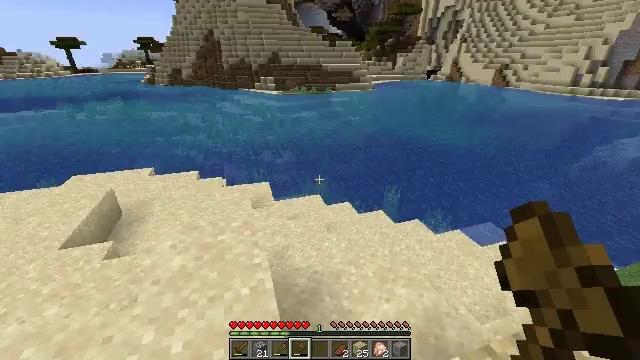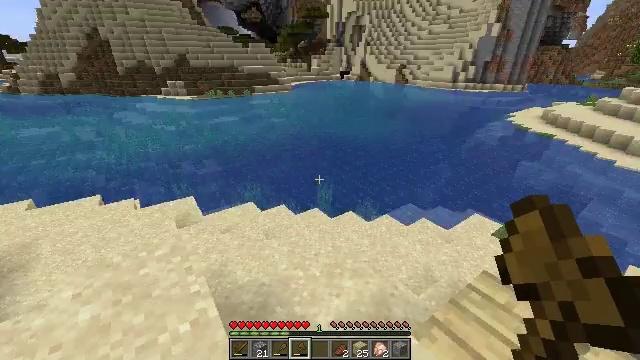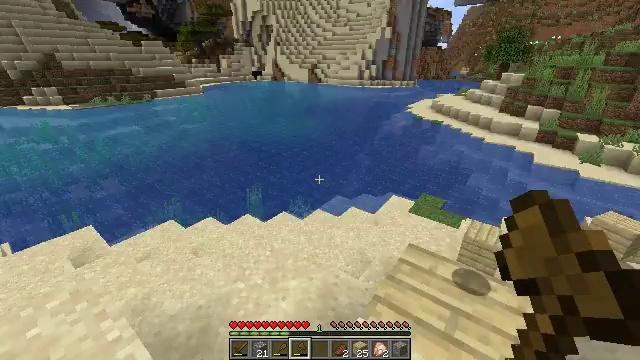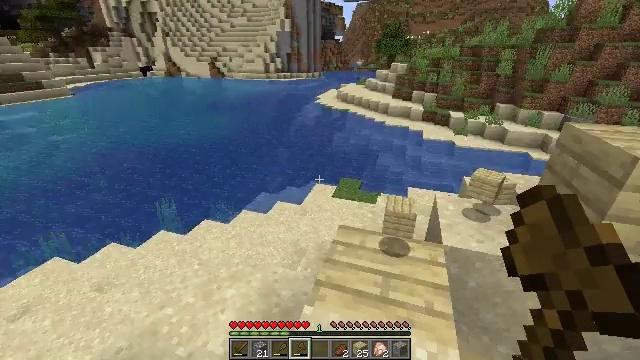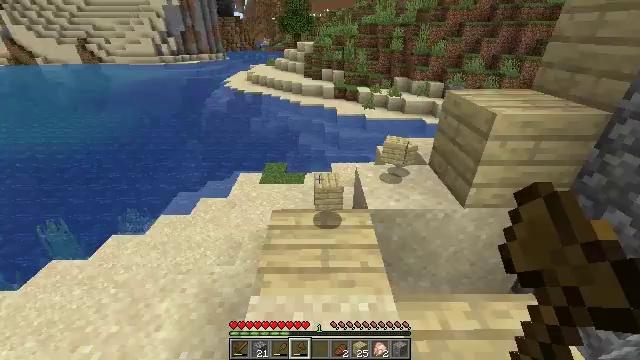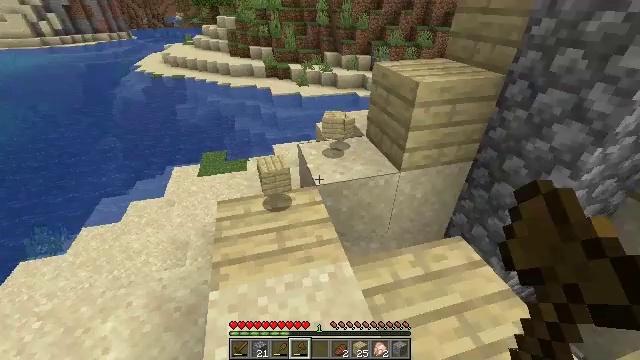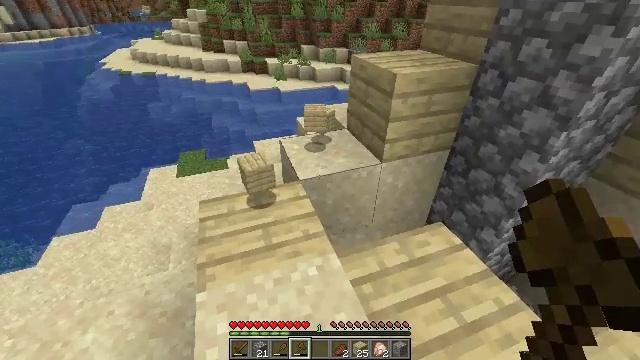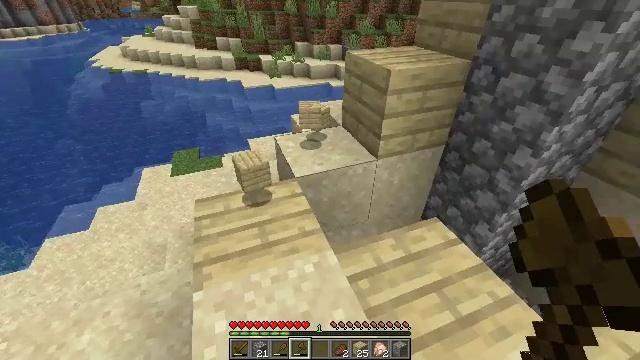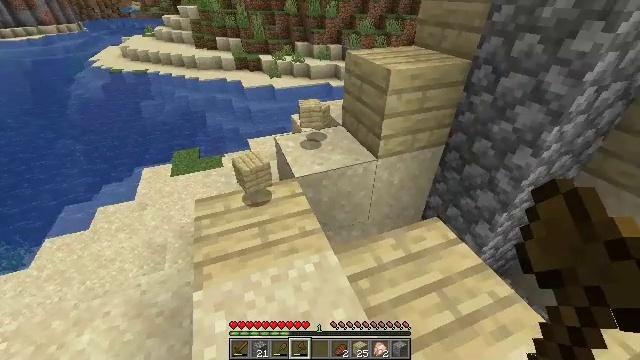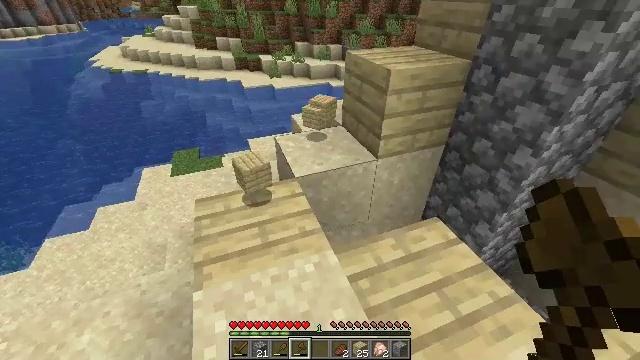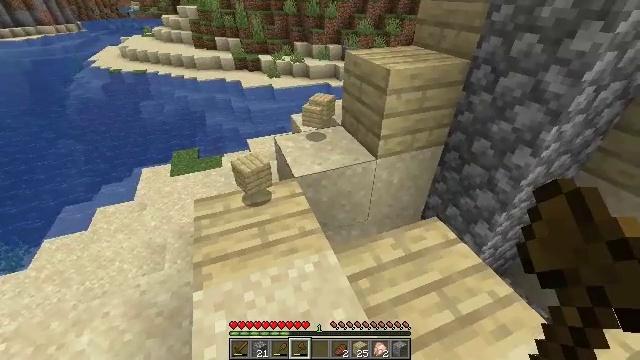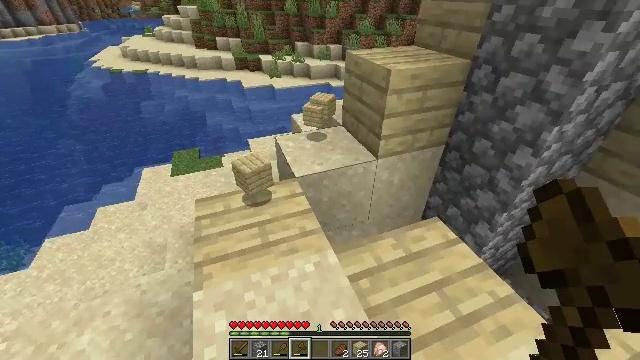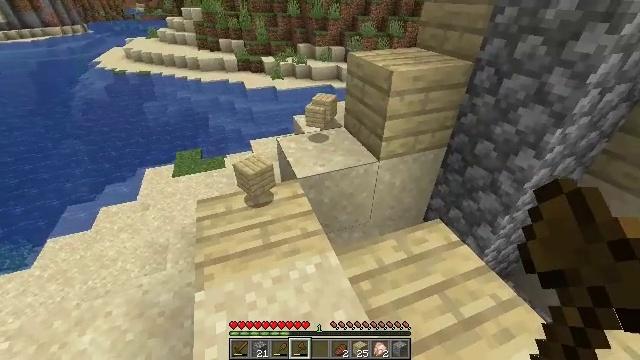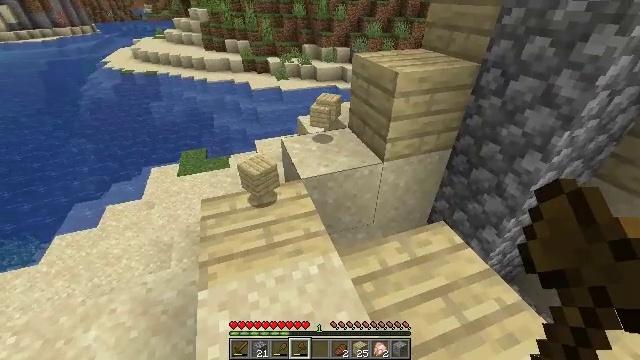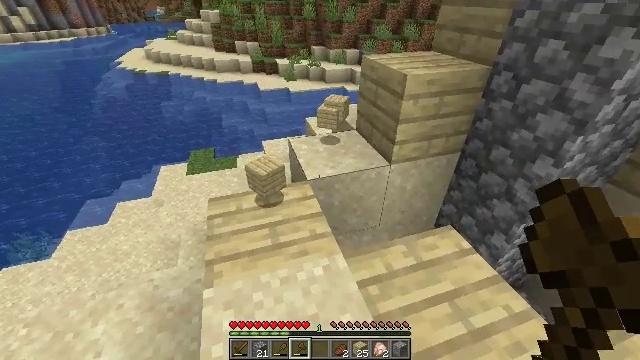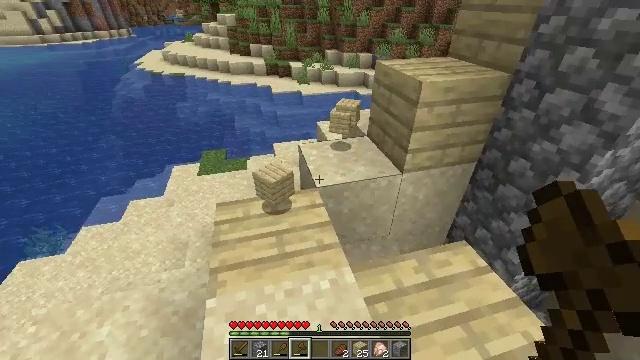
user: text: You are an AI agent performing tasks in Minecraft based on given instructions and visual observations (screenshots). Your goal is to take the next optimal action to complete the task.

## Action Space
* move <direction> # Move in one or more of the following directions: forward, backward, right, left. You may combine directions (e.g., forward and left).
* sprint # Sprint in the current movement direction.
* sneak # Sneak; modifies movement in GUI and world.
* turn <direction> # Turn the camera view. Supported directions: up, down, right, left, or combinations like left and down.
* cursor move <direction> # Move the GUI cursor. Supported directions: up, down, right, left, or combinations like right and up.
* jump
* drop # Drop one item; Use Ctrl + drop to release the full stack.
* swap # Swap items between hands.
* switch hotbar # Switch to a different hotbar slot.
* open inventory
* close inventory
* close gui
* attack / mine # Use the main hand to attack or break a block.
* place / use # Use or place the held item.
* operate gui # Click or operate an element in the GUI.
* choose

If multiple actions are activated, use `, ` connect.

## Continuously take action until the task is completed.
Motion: motion action
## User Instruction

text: Break the existing birch planks.
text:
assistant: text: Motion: turn right
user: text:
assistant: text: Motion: turn right
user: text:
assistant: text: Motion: turn right and down
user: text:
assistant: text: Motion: turn right and down
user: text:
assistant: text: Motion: turn right and down
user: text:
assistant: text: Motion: turn right and down
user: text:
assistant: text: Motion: turn right
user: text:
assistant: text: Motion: no_op
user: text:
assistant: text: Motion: no_op
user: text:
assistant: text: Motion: no_op
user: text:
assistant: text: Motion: no_op
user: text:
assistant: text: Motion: no_op
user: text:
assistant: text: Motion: turn left
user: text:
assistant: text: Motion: turn left
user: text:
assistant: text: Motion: move forward, turn left
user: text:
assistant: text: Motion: move forward, turn left
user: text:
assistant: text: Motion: move forward
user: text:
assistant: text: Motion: move forward
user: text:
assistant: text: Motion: move forward
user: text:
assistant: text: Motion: move forward
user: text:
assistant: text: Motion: move forward
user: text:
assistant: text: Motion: move forward
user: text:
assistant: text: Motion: move forward
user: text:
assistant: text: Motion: move forward
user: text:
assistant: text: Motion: no_op
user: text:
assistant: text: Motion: no_op
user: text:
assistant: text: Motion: no_op
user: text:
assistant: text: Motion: no_op
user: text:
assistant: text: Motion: turn right
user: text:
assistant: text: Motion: turn right